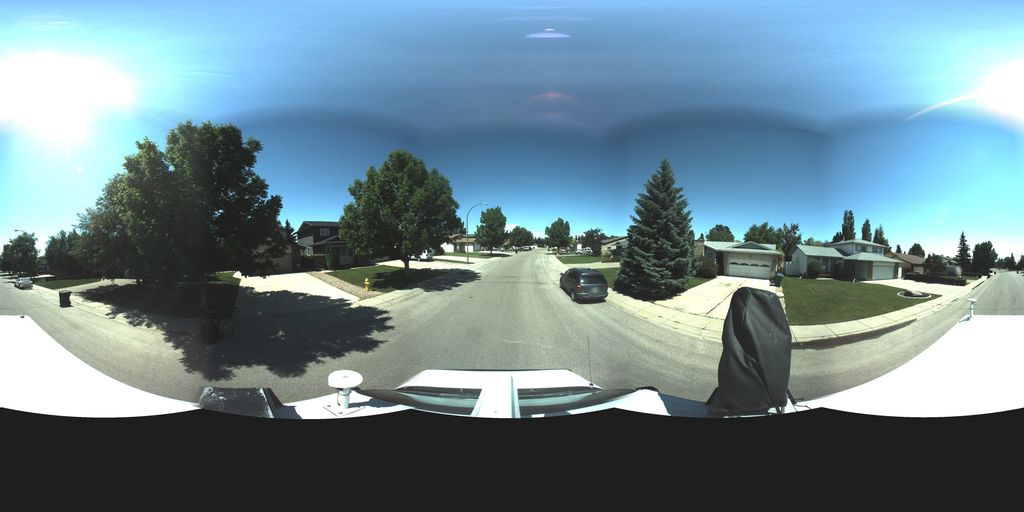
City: saskatoon